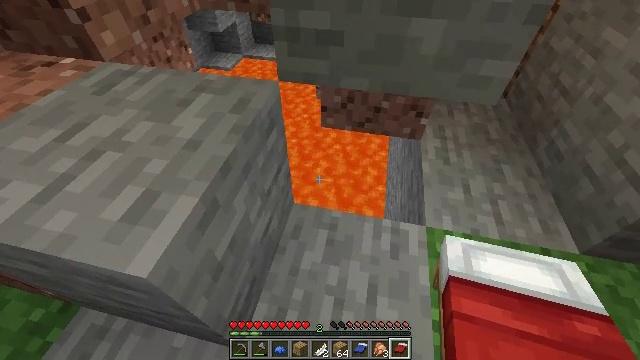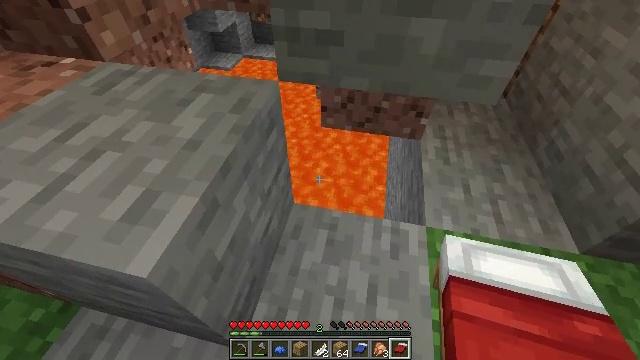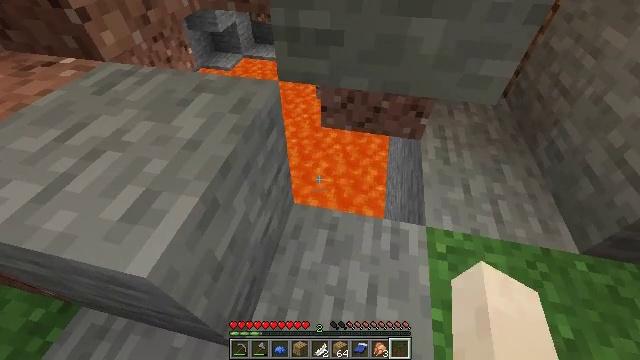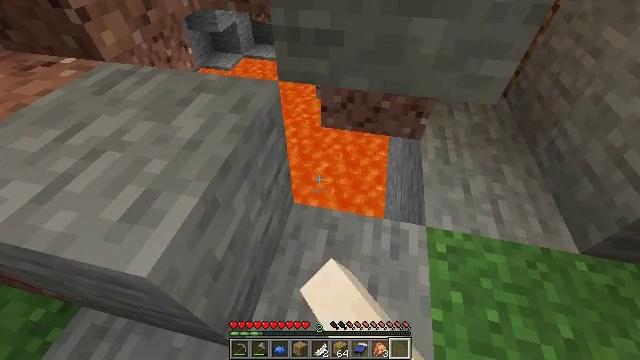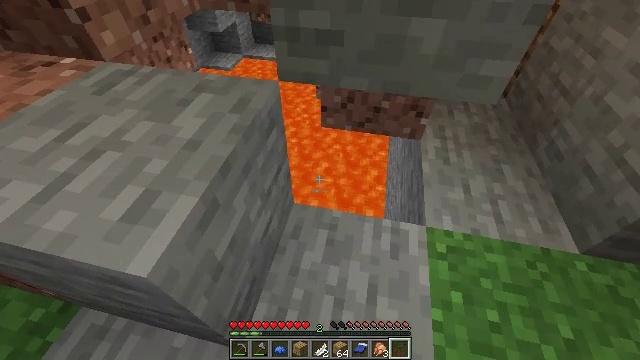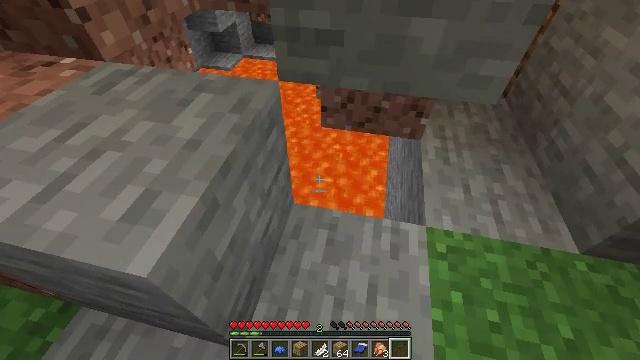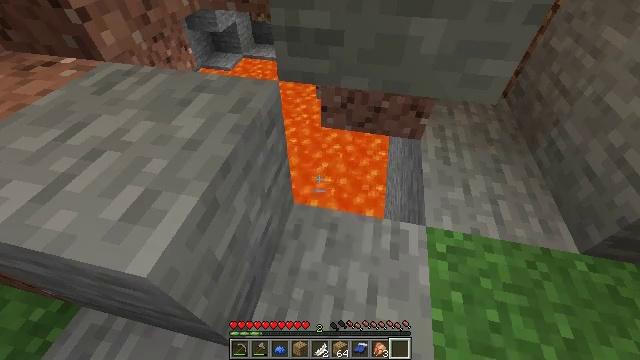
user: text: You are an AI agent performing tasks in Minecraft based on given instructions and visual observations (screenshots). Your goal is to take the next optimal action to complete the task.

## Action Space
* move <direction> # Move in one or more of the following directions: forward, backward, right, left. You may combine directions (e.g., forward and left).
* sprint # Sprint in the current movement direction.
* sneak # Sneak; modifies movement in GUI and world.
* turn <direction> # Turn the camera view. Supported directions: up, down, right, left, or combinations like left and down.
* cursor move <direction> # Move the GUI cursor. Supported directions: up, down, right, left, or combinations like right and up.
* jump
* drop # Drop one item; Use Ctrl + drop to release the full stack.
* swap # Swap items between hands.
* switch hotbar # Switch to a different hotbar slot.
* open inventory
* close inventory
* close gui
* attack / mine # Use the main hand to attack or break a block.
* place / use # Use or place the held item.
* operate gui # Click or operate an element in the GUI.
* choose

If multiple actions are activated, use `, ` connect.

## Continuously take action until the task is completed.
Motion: motion action
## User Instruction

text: drop red bed
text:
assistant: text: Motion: no_op
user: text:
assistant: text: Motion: drop
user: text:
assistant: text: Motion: drop
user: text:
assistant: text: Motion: drop
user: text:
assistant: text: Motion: no_op
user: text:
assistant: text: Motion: no_op
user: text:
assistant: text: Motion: no_op